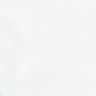
Metastatic tissue present: no